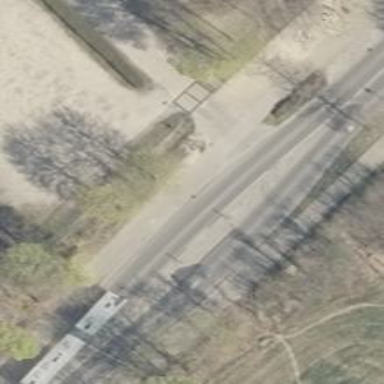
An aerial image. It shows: Unmarked crossing with pedestrian island.